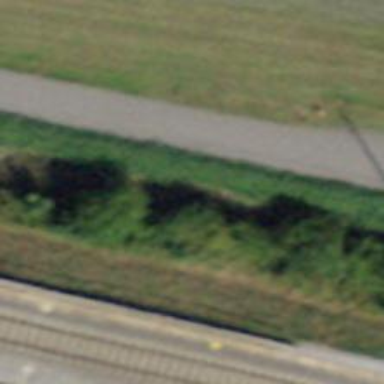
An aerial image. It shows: Swing gate barrier.